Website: apple
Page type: billing-address
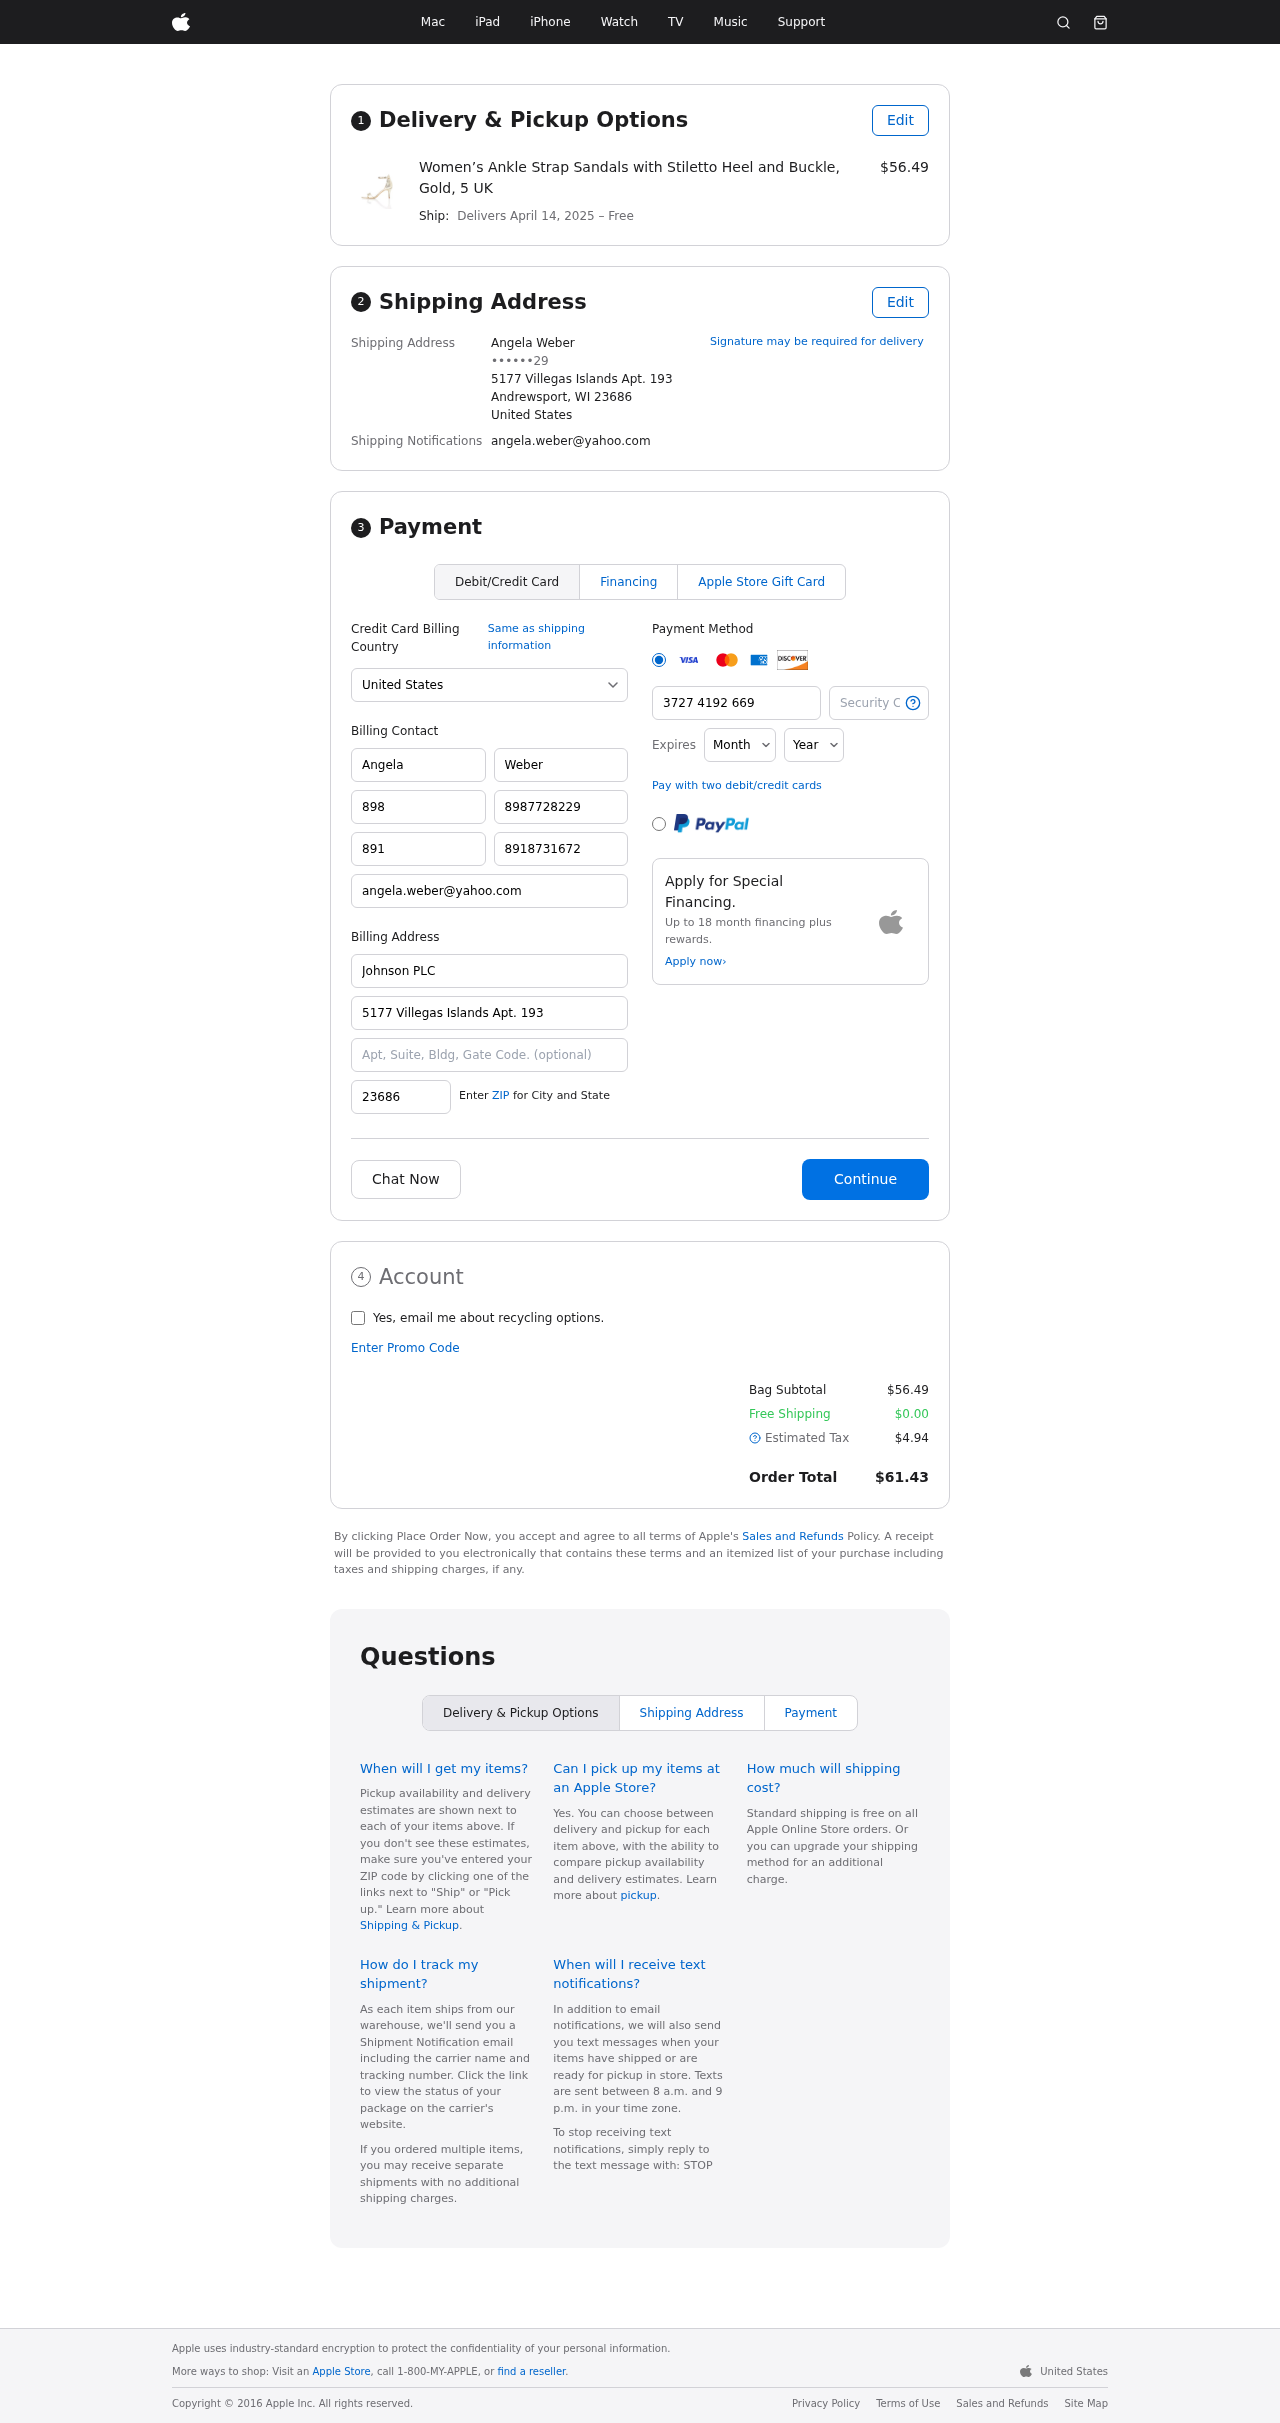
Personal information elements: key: PII_CARD_CVV
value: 8407
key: PII_CARD_EXPIRY_MONTH
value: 05
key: PII_CARD_EXPIRY_YEAR
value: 26
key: PII_CARD_NUMBER
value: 3727 4192 6690 941
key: PII_CITY_STATE_ZIP
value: Andrewsport, WI 23686
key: PII_COUNTRY
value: United States
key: PII_EMAIL
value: angela.weber@yahoo.com
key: PII_FULLNAME
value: Angela Weber
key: PII_STREET
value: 5177 Villegas Islands Apt. 193
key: PII_PHONE_MASKED
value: ••••••29
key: PII_BILLING_FIRSTNAME
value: Angela
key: PII_BILLING_LASTNAME
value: Weber
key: PII_BILLING_PHONE_AREA
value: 898
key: PII_BILLING_PHONE
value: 8987728229
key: PII_BILLING_PHONE_ALT_AREA
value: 891
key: PII_BILLING_PHONE_ALT
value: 8918731672
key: PII_BILLING_EMAIL
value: angela.weber@yahoo.com
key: PII_BILLING_COMPANY
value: Johnson PLC
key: PII_BILLING_STREET
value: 5177 Villegas Islands Apt. 193
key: PII_BILLING_POSTCODE
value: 23686
Product elements: key: PRODUCT1_NAME
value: Women’s Ankle Strap Sandals with Stiletto Heel and Buckle, Gold, 5 UK
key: PRODUCT1_PRICE
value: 56.49
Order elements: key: ORDER_DELIVERY_DATE
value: April 14, 2025
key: ORDER_SUBTOTAL
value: $56.49
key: ORDER_SHIPPING_COST
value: $0.00
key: ORDER_TAX
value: $4.94
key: ORDER_TOTAL
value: $61.43